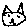
Label: cat